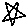
Label: star